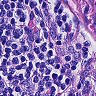
Metastatic tissue present: no